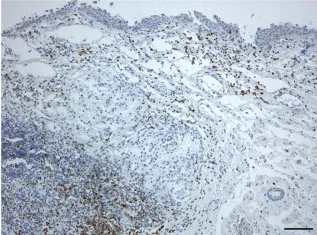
Anti-CD3.
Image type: pathology (immunostaining)